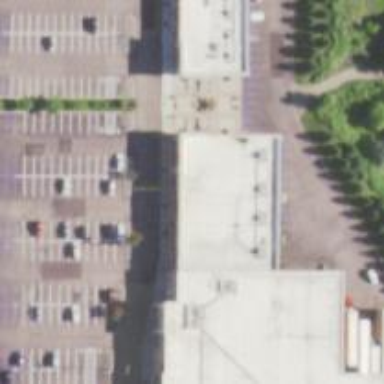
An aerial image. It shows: Fitness centre on leisure land.